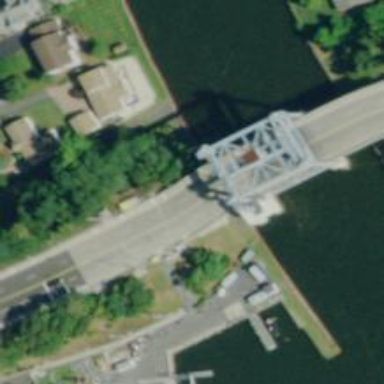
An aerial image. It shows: Primary highway passing over lift bridge.